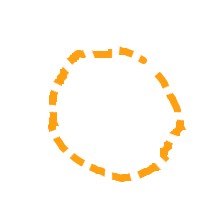
Shape: circle